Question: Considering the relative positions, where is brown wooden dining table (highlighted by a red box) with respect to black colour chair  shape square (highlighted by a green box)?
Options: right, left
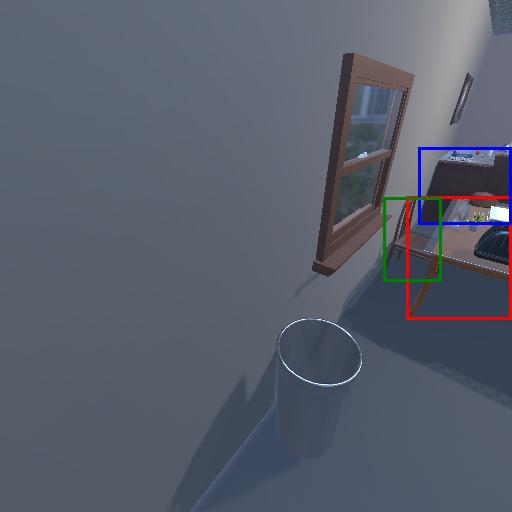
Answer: right